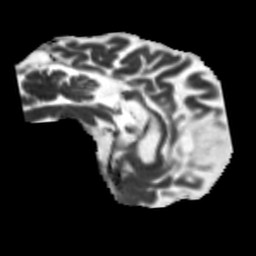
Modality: MD
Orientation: sagittal
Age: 64
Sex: male
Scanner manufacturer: siemens
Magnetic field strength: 3 T
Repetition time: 5.25 s
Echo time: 0.08 s